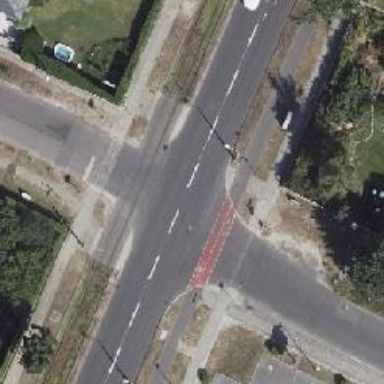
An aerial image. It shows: Unmarked road crossing.